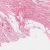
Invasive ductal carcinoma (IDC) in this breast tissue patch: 0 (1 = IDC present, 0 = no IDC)